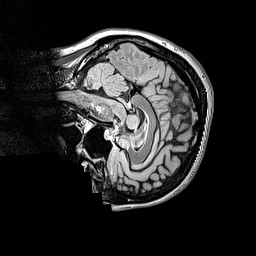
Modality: FLAIR
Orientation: sagittal
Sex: female
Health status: ill
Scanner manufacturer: siemens
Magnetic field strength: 3 T
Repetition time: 5 s
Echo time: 0.388 s